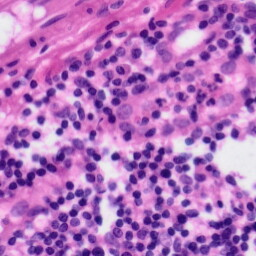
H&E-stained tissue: Tonsil